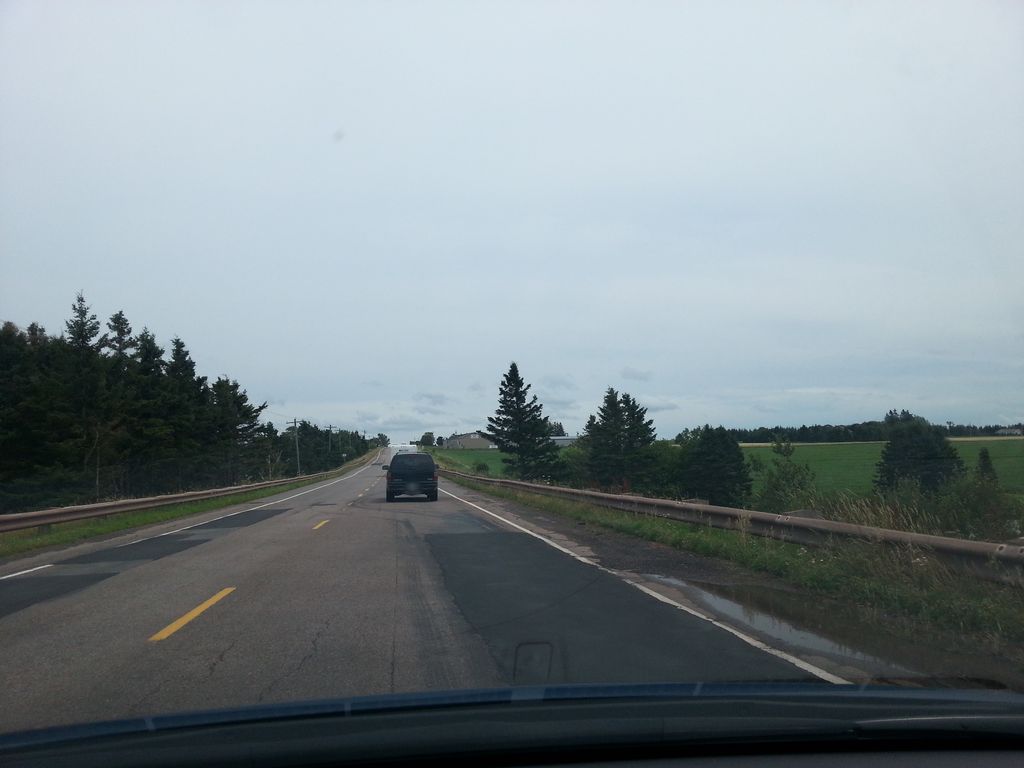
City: charlottetown